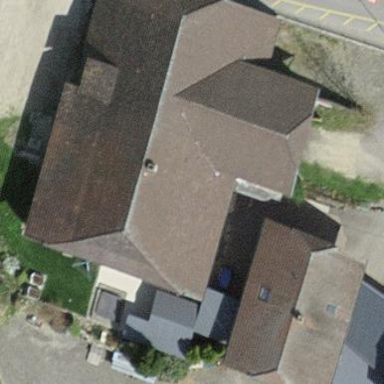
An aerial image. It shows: Farm building.